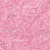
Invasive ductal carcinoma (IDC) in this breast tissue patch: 0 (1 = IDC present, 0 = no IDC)